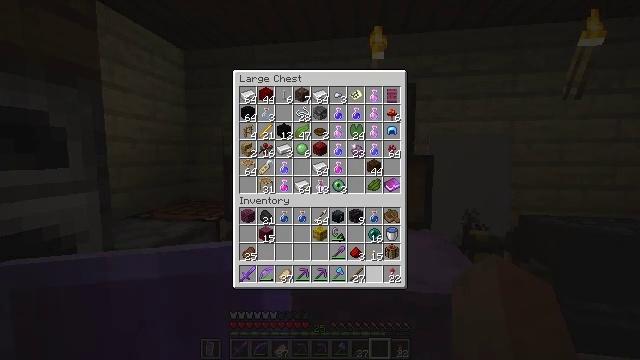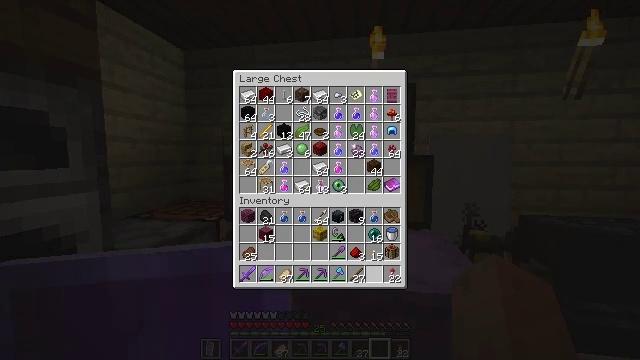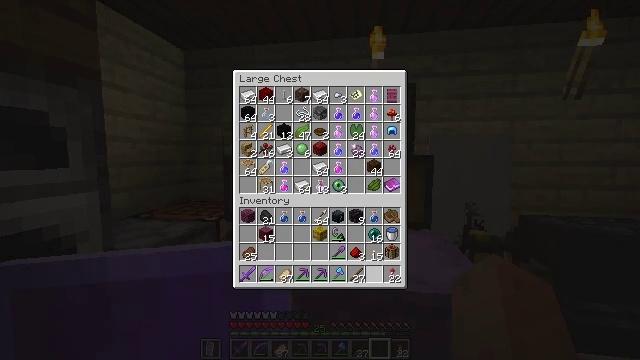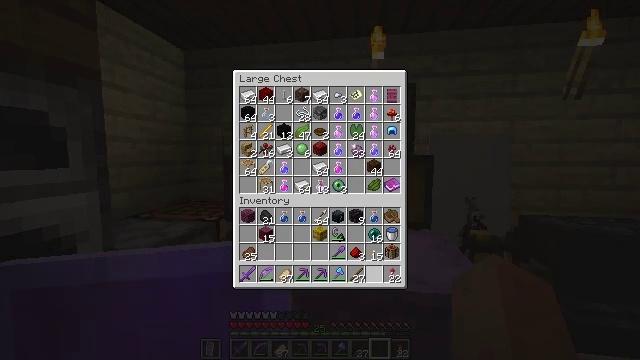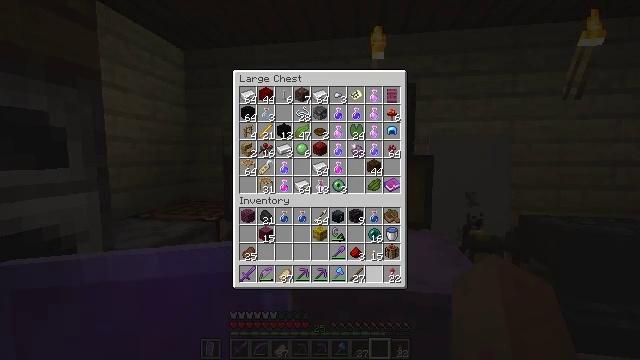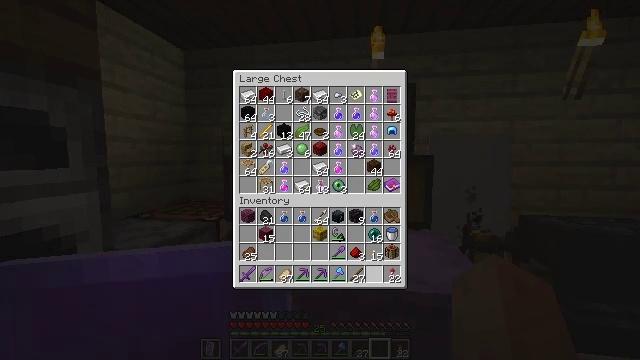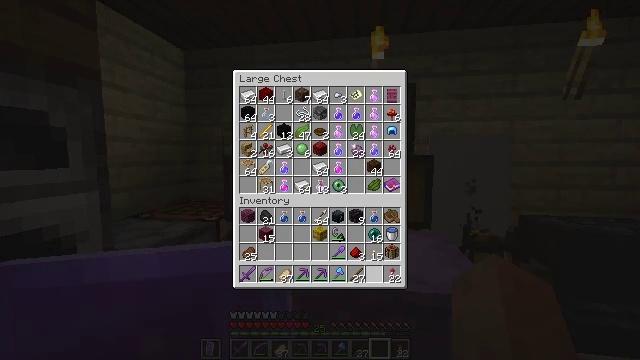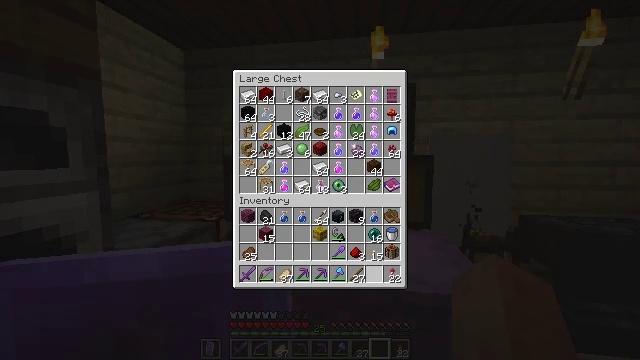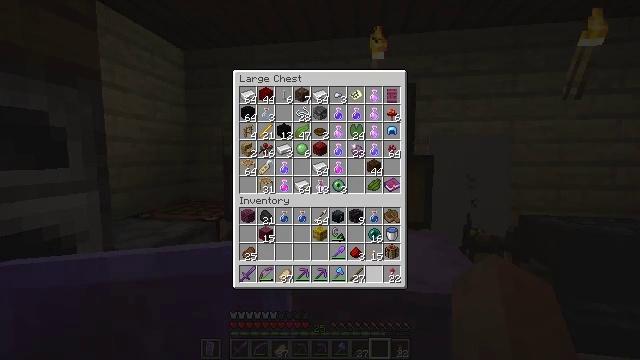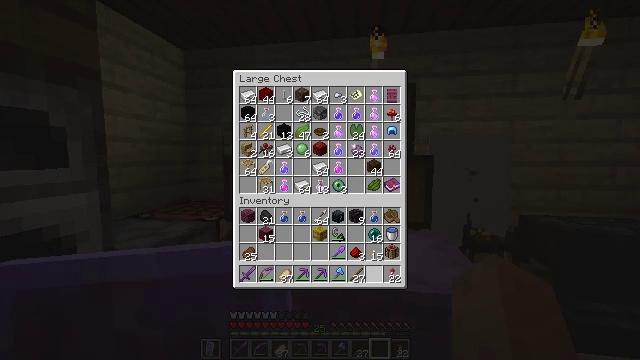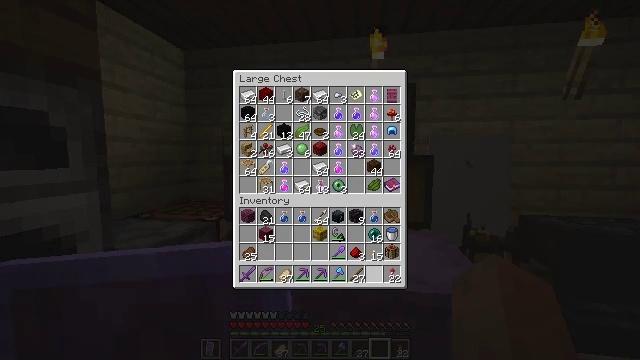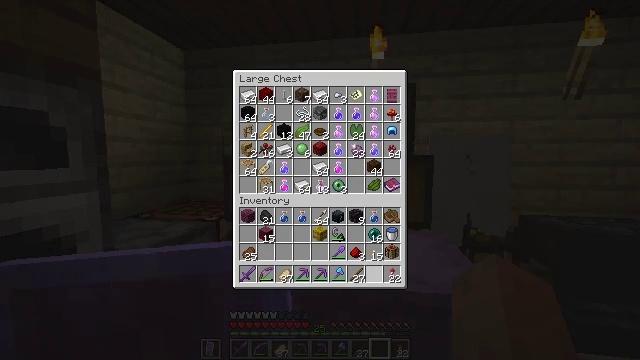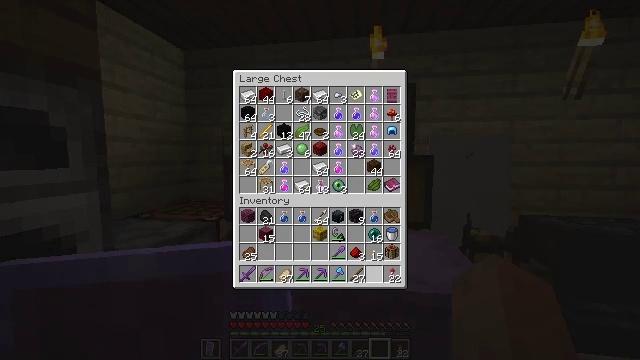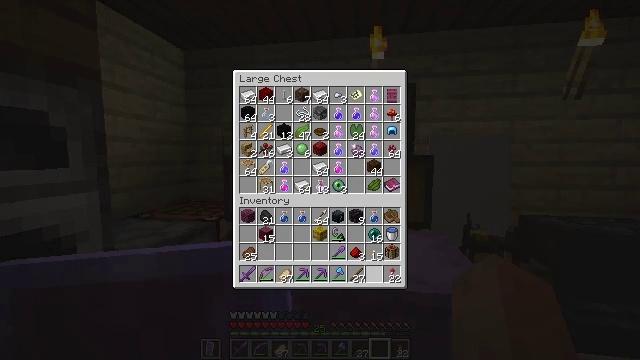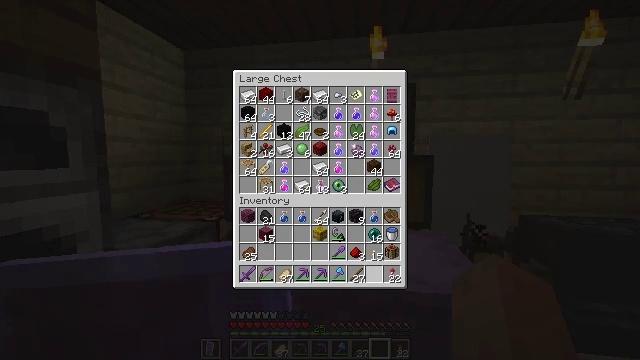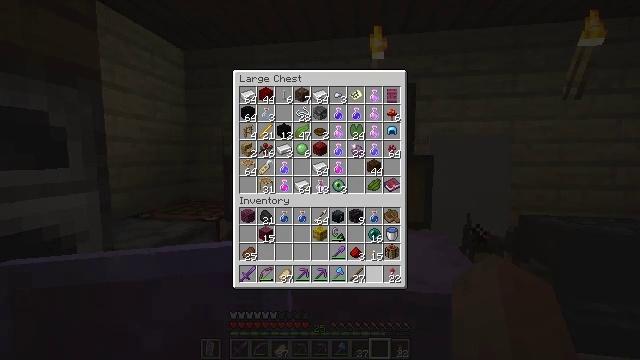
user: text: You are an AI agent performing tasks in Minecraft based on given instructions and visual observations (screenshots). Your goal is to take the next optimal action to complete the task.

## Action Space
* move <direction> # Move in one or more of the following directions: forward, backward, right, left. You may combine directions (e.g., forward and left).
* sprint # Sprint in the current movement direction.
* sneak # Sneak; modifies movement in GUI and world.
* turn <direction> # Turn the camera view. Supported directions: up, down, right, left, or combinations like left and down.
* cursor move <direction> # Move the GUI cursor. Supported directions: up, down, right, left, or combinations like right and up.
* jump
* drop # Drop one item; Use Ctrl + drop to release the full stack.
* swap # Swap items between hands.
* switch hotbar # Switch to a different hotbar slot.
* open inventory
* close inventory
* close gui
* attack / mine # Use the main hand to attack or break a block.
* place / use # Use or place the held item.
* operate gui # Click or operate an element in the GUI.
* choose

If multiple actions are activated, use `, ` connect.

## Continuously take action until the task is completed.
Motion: motion action
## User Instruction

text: Make crimson planks from crimson stems.
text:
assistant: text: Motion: no_op
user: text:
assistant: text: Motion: no_op
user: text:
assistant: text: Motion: no_op
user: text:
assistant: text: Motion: no_op
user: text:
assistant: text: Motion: no_op
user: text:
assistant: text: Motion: no_op
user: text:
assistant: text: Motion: no_op
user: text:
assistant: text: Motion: no_op
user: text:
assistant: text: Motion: no_op
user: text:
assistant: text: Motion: no_op
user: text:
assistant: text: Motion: no_op
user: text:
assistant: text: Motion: no_op
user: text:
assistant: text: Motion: no_op
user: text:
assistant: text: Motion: no_op
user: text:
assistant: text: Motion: no_op
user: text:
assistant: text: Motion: no_op
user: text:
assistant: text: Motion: no_op
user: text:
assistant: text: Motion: no_op
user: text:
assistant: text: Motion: no_op
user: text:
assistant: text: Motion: no_op
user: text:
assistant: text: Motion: no_op
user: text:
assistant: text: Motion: no_op
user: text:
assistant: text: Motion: no_op
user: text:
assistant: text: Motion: no_op
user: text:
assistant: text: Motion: no_op
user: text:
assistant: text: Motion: no_op
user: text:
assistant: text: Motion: no_op
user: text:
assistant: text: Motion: no_op
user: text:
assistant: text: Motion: no_op
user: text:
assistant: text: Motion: no_op